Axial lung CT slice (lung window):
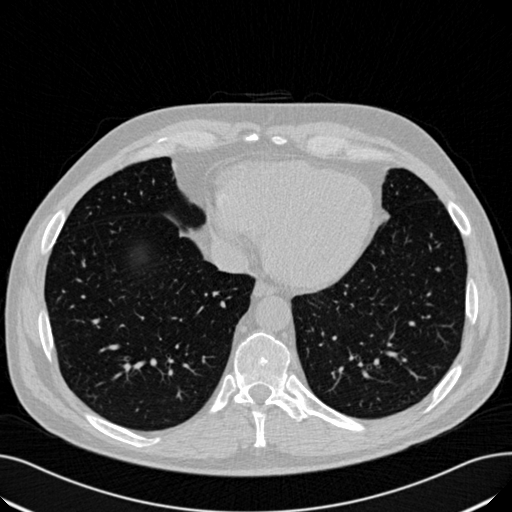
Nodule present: no